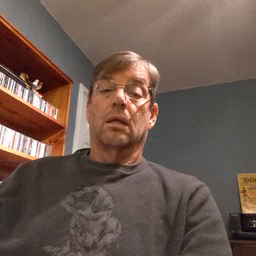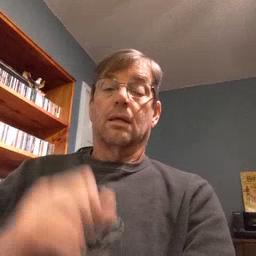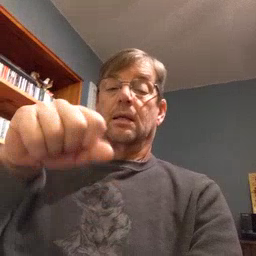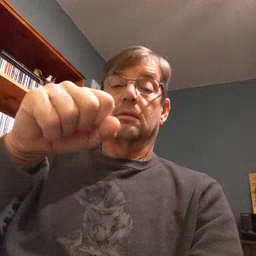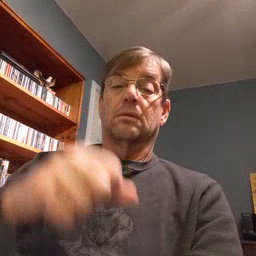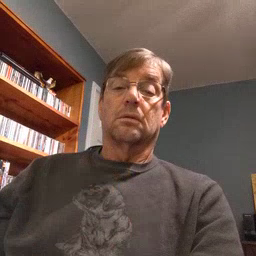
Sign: yes